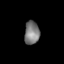
Tissue: lung
Cell type: Epithelial cells
Senescence score: 0.2403
Nuclear area (px): 343
Mean DAPI intensity: 121.784